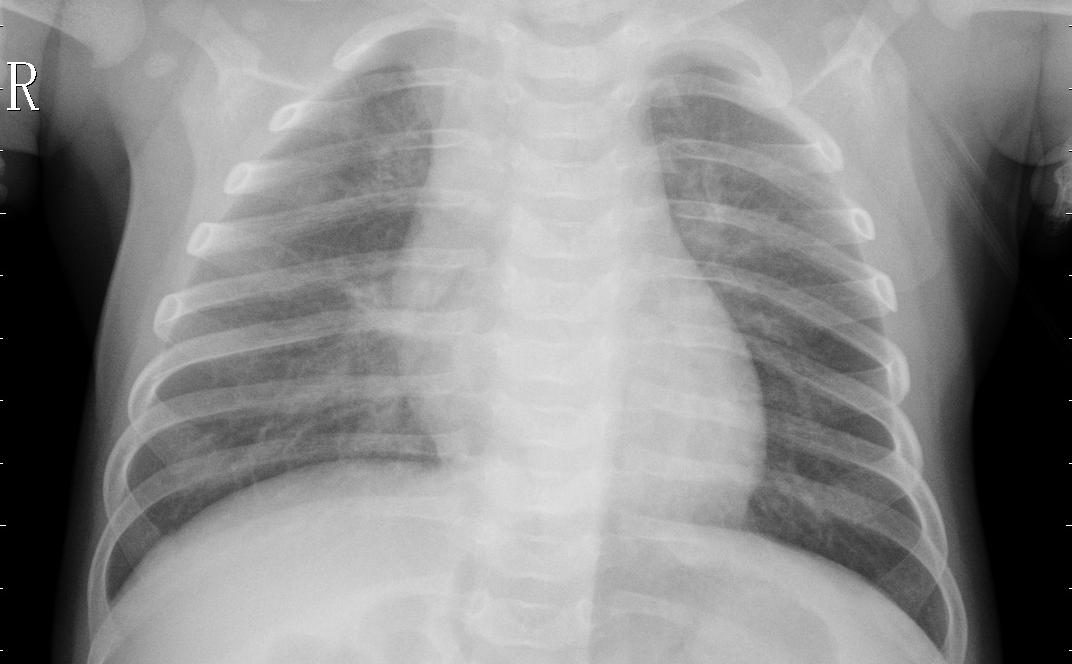
Diagnosis: PNEUMONIA